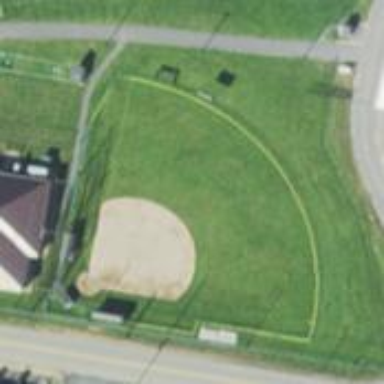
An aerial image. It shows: Baseball pitch for leisure land.